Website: bh-photo
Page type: address-validator
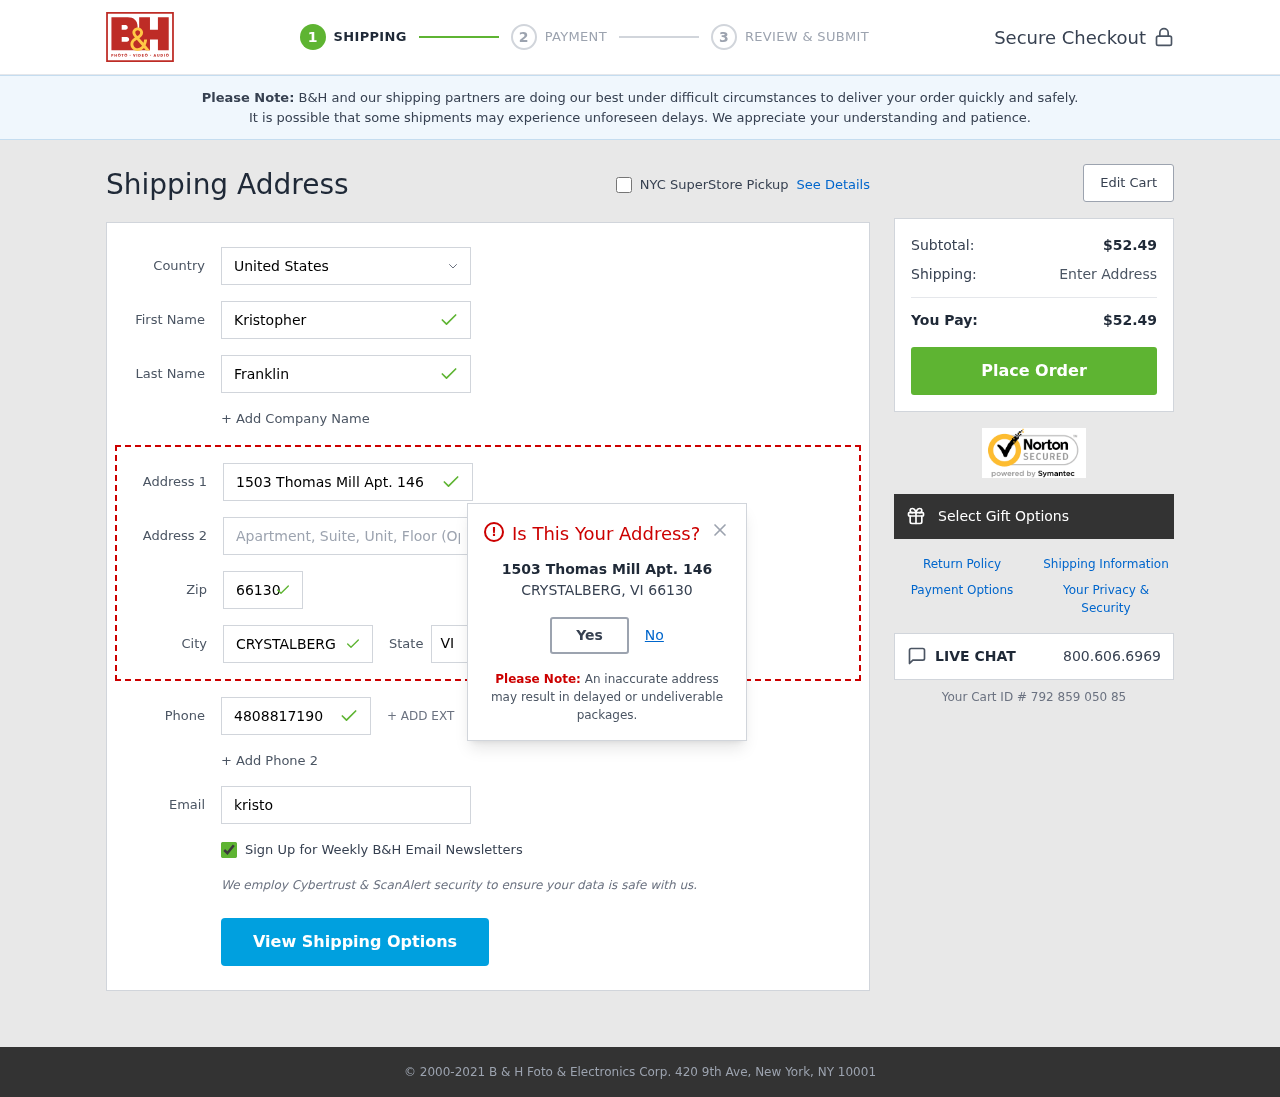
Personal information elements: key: PII_CITY
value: Crystalberg
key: PII_COUNTRY
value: United States
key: PII_EMAIL
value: kristopher_franklin@hotmail.com
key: PII_FIRSTNAME
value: Kristopher
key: PII_LASTNAME
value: Franklin
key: PII_PHONE
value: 4808817190
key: PII_POSTCODE
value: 66130
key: PII_STATE_ABBR
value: VI
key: PII_STREET
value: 1503 Thomas Mill Apt. 146
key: PII_CITY_MODAL
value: CRYSTALBERG
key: PII_STATE
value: VI
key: PII_POSTCODE_FULL
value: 66130
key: PII_POSTCODE_NUMERIC
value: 66130
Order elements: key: ORDER_SUBTOTAL
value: $52.49
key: ORDER_TOTAL
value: $52.49
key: ORDER_ID
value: Your Cart ID # 792 859 050 85